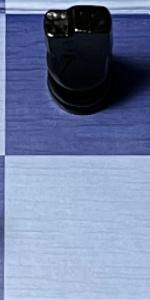
Label: Empty